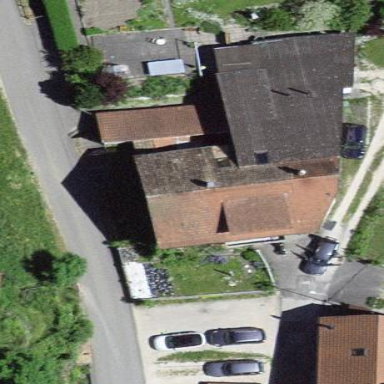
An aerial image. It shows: Residential building.